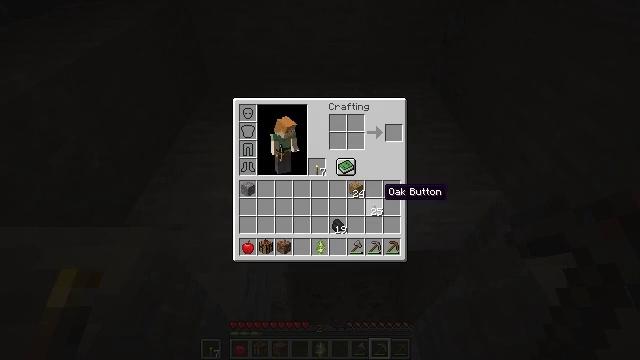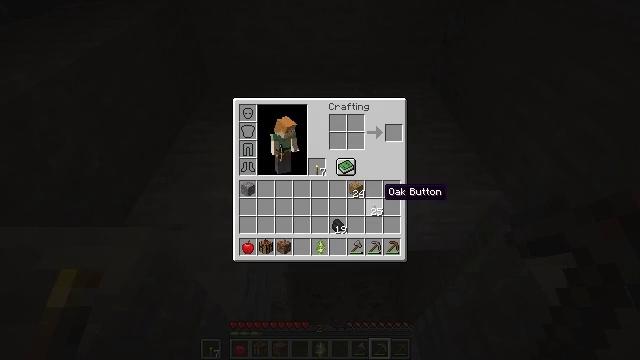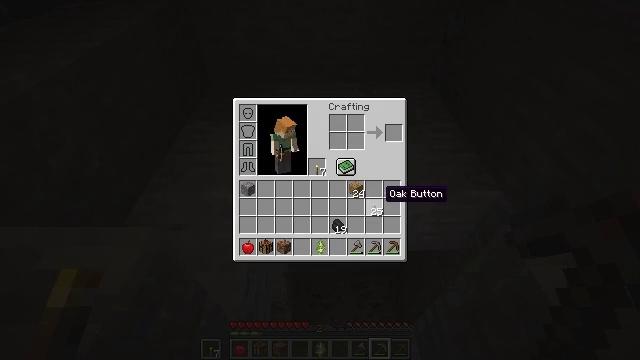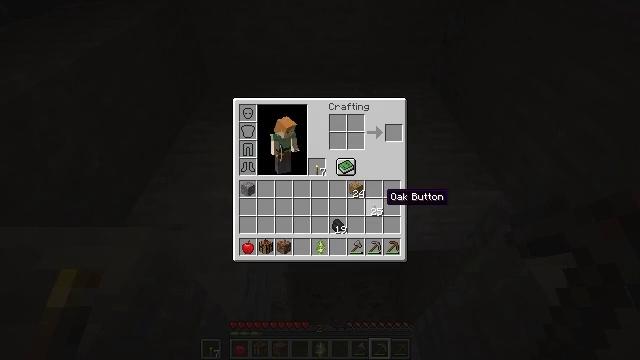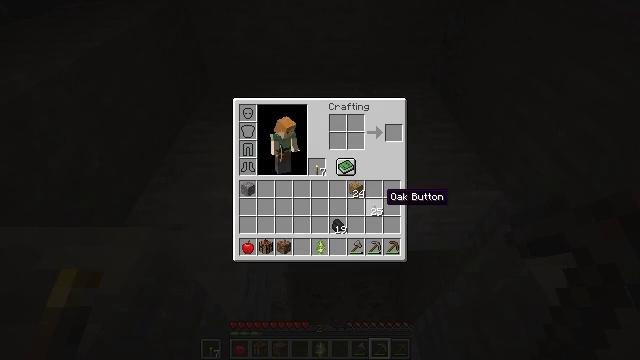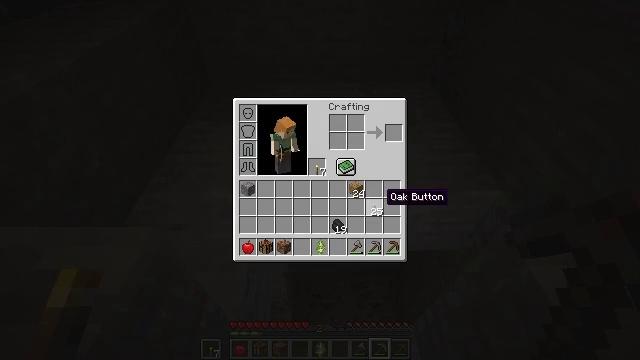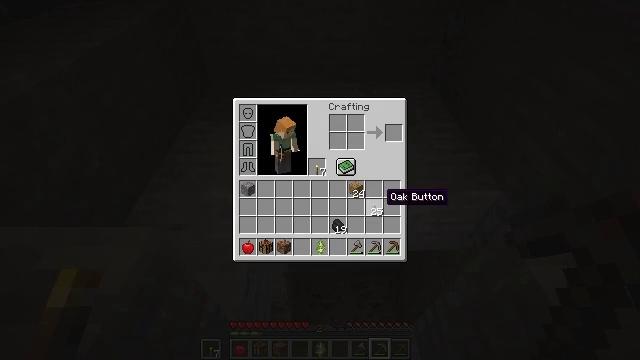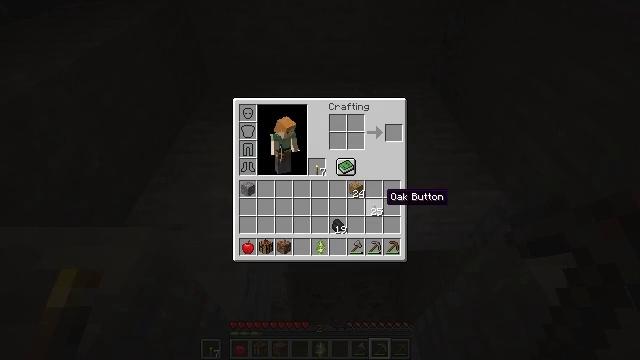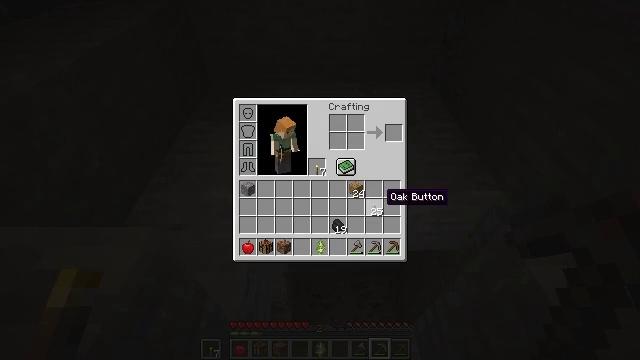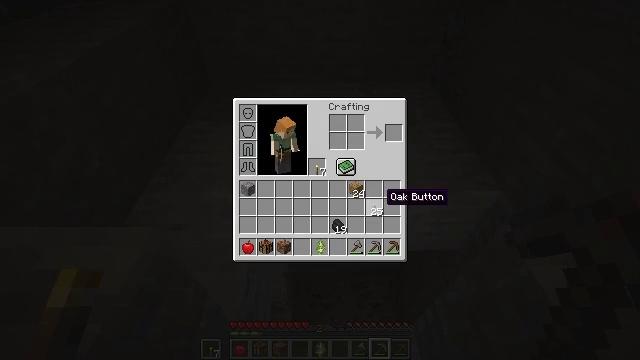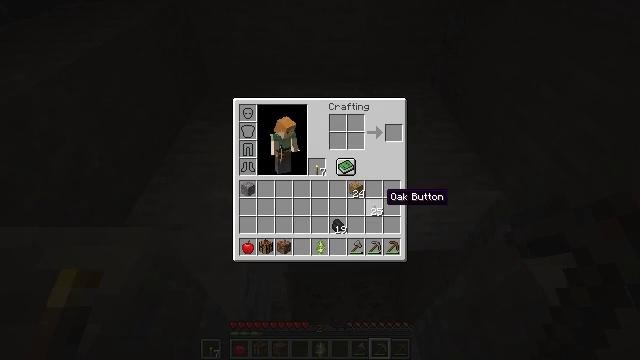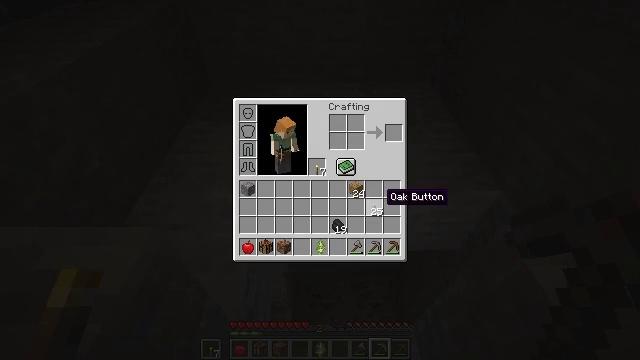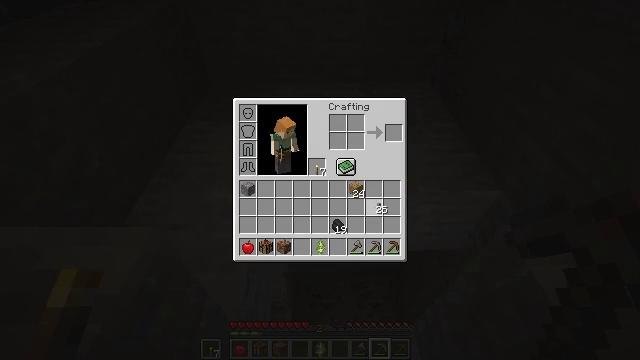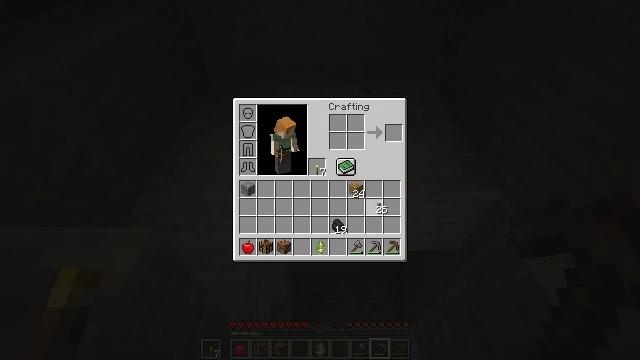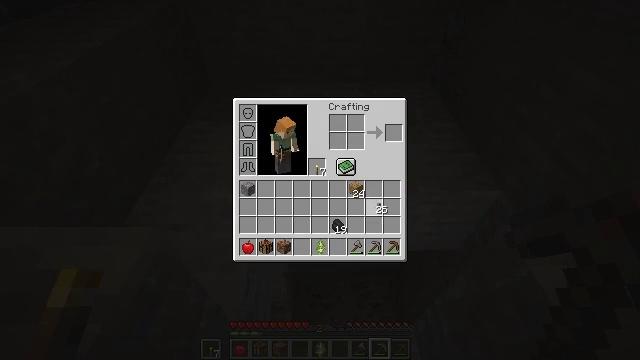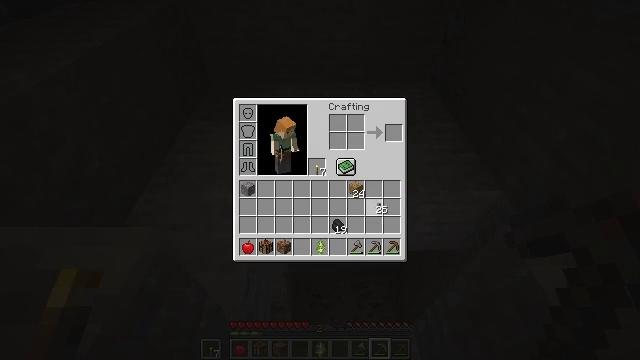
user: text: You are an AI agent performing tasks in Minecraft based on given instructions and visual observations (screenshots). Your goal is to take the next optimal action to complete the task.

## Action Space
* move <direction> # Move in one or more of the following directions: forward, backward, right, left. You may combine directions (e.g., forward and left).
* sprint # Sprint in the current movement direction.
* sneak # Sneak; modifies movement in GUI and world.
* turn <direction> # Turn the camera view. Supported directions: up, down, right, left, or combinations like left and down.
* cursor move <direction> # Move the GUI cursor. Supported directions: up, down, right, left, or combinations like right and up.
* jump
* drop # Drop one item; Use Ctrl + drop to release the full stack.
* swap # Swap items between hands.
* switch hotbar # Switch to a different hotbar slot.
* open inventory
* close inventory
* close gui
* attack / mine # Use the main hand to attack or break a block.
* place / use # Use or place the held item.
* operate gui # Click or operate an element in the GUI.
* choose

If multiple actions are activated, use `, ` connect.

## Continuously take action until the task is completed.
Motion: motion action
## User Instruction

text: Drop an oak button.
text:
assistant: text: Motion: no_op
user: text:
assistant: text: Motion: no_op
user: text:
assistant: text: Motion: no_op
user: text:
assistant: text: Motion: no_op
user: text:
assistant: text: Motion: no_op
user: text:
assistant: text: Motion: no_op
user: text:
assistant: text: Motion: no_op
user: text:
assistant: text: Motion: no_op
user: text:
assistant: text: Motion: no_op
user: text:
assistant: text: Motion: no_op
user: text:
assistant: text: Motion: no_op
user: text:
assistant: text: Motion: operate gui
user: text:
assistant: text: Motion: operate gui
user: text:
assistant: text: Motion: operate gui
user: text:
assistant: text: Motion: no_op
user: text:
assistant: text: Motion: cursor move right
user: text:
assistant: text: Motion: cursor move right and up
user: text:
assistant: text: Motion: cursor move right and up
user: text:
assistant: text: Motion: cursor move right
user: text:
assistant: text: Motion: no_op
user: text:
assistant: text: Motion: operate gui
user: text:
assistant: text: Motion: operate gui
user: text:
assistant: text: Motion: operate gui
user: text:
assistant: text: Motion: no_op
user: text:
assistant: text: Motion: cursor move left
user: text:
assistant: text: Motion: cursor move left and down
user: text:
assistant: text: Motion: cursor move left
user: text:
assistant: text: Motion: cursor move left
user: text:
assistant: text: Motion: no_op